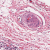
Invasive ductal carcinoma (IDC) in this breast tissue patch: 1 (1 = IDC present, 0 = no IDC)